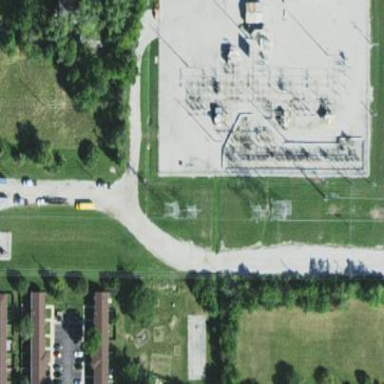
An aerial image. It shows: Outdoor distribution level power substation.